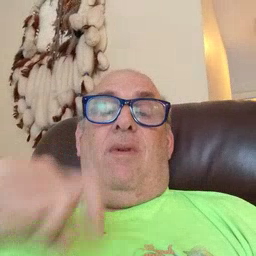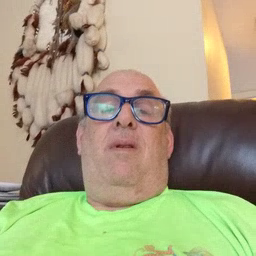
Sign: apple